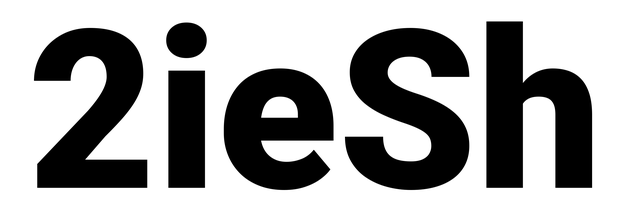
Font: Roboto_Black